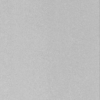
Label: dusty